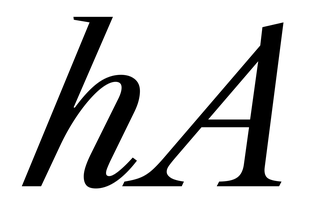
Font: LibreCaslonText-Italic_Italic